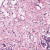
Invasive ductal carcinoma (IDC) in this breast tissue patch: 1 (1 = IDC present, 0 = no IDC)